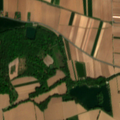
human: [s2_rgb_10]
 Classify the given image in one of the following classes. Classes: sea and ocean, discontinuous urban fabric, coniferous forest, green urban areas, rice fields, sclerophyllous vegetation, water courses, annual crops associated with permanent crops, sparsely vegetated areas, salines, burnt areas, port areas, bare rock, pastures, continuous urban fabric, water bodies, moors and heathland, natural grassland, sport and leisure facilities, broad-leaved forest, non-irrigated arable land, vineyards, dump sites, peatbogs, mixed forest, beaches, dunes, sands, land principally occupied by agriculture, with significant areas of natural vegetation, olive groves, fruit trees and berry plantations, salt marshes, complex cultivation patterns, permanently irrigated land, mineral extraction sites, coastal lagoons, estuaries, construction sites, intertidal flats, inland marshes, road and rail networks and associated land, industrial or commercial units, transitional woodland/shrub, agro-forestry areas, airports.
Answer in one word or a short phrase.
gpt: discontinuous urban fabric, non-irrigated arable land, land principally occupied by agriculture, with significant areas of natural vegetation, broad-leaved forest